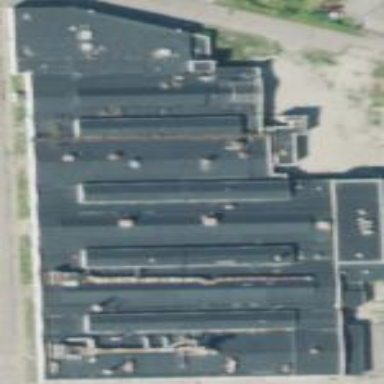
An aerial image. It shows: Industrial building.